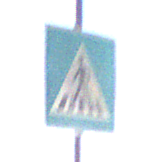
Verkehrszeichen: FussgaengerueberwegRechts
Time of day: MorningAfternoon
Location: Outdoor (RoadRail)
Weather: PartlyCloudy
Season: NotSpecified
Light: Natural